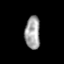
Tissue: prostate
Cell type: Myeloid cells
Senescence score: 0.7046
Nuclear area (px): 487
Mean DAPI intensity: 162.398